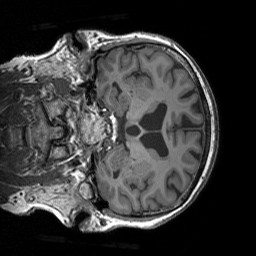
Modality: T1w
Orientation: coronal
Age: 78
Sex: female
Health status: healthy
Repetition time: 1.9 s
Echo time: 0.00252 s